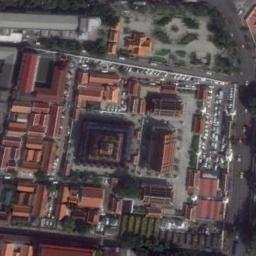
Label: palace